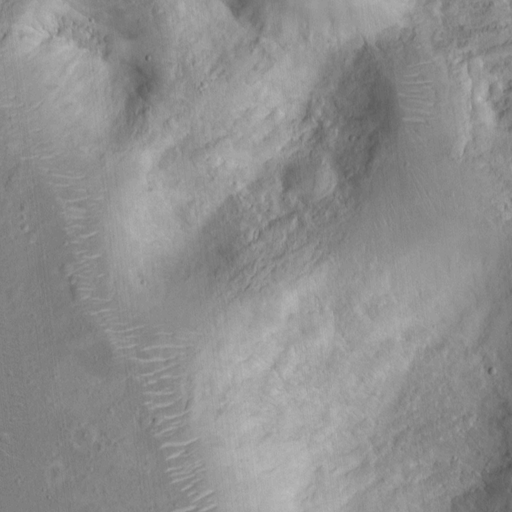
Objects detected: cone, cone, cone